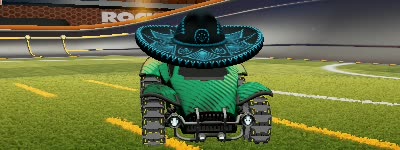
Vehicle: octane